Question: I'm trying to create an ordered list in CSS + HTML that looks like this:

I can't for the life of me figure out how to do this. I've tried using 'list-image' but then the numerals don't appear. I tried setting a background, but it won't appear behind the number if 'list-style-position' is set to 'outside'. I tried setting it with a background and 'list-style-position: inside', then putting the text inside the 'li' in a 'div' to align it, but no combination of floats, margins, etc worked without wrapping around the numeral.
This seems like something I've seen on plenty of web sites, but at the moment I can't seem to find a working example, nor is Googling for this giving me any results.
So, can anyone help me with this? How would you create the above using HTML+CSS, ideally without using JS, and definitely without using just images. This text needs to be selectable and copy/pasteable.
Because a commenter asked, here's the markup I have right now:
'''
<ol>
<li><span>List item one.</span></li>
<li><span>List item two.</span></li>
<li><span>List item three.</span></li>
</ol>
'''
None of the CSS I've tried has even come close to working, so I'm not sure the value of sharing what I have currently. Here's one version that failed...
'''
ol { display: block; list-style: decimal outside url('/images/lists/yellow-circle-18px.png'); }
ol li { width: 176px; margin-right: 20px; float: left; }
ol li span { display: block; }
'''
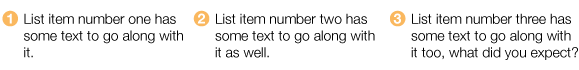
Answer: The horizontal layout aspect of the question can be achieved using CSS 'float' and/or 'display:inline-block;'. These are well documented for this, as list elements are often used for creating drop-down menus using this technique, so I won't discuss it further here.
The circled number aspect is a bit more tricky.
It can't be achieved using standard list styles, unless you're prepared to use graphics, and hard-code the image name each one. This is quite an old-school approach, and I suspect it's not what you're looking for.
One idea that popped into my head would be to use a font that has its numbers in circles, such as <URL>, and then simply style the '<ol>' element to use that font, and the '<li>' element to use your regular font. The down-side of this is that you'd have to keep your list below 10 items, and the user's browser would need to download a whole font just for that. Also, you would need to pick one that matched the other fonts on your site. Probably not an ideal solution, but it would work.
A more practical solution would be to abandon the list style entirely (still use the same HTML markup, but set 'list-style:none;'). The numbers would then be inserted using CSS's little-used ':before' and 'count()' features.
In your case, it would be along the following lines:
'''
ol ul:before {
content: counter(mylist);
}
'''
This will give you the same numbered sequence. You would then need to add further styles to the selector above to give it a circle background, some colours, and a bit of margin. You would also need to style the '<li>' element somehow so that its entire text was indented from the number rather than wrapping below the number. I expect this could be done with 'display:inline-block;' or similar.
It might need a bit of experimentation, and I haven't given the complete answer, but the technique would definitely work.
See <URL> for a writeup and examples, along with a browser compatibility chart.
And the browser compatibility chart gives a clue as to the one major down-side of this technique: It won't work in IE7 or earlier. It does work in IE8 though, and in all other browsers, so if you can live with IE7 users not seeing it (and there aren't that many of them these days), then it should be fine.